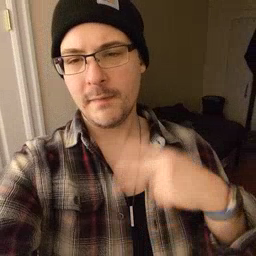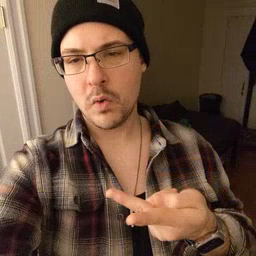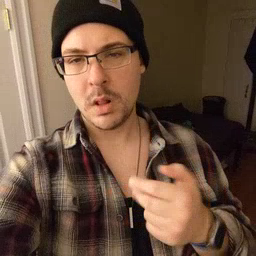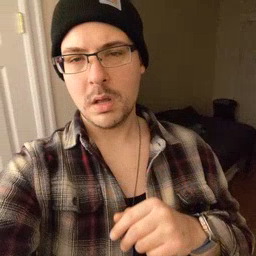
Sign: fall